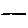
Label: line